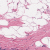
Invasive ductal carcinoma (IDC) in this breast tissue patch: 0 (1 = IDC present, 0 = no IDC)